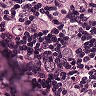
Metastatic tissue present: yes